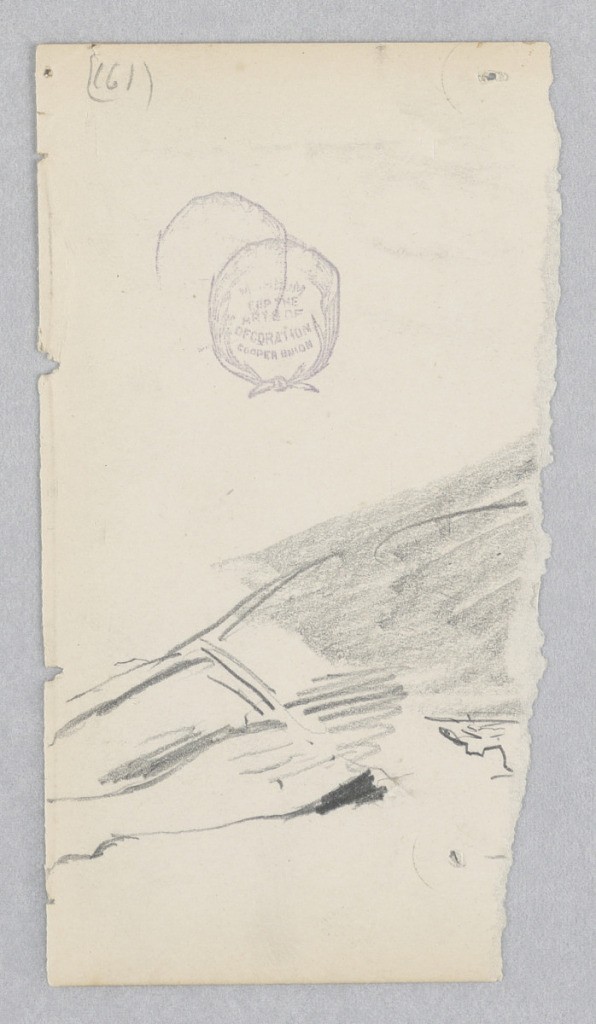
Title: Figure
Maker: Robert Frederick Blum, American, 1857–1903
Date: n.d.
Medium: Graphite on wove paper
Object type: Drawing
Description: Partial sketch of a figure's leg.